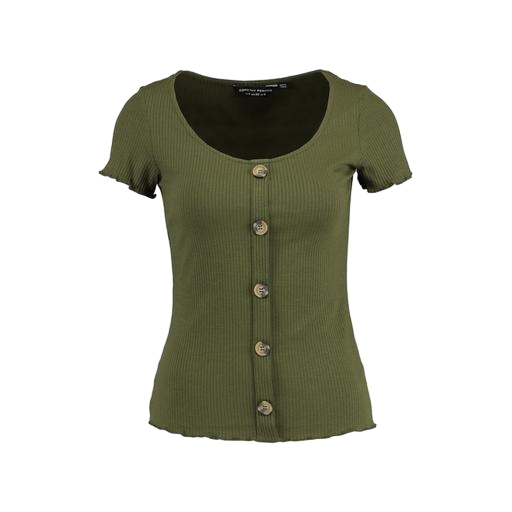
green scoop neck t-shirt, button up tee, green scoop-neck tee, white background